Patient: sex F, age 82
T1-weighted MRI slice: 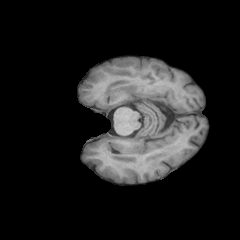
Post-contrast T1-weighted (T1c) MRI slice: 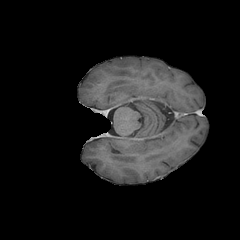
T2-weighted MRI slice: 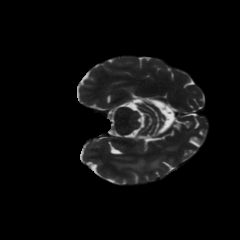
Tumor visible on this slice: yes
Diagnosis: Glioblastoma, IDH-wildtype
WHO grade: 4